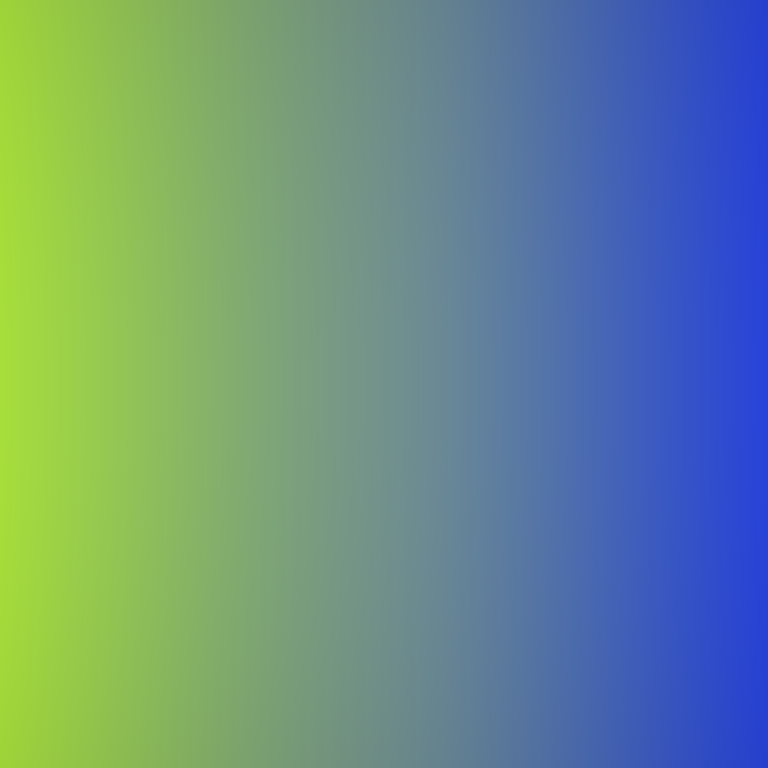
Abstract light effect, smooth gradient from vibrant green to deep blue, calm atmosphere, soft glow, no room, no furniture, no objects.